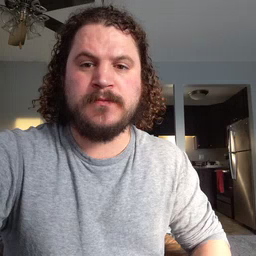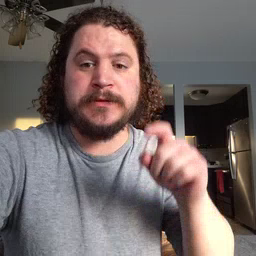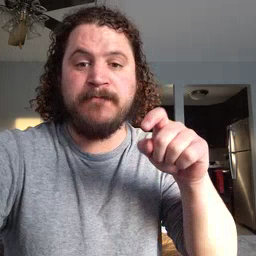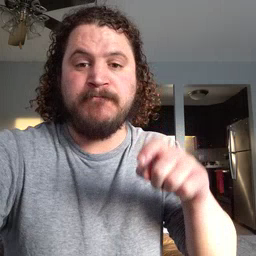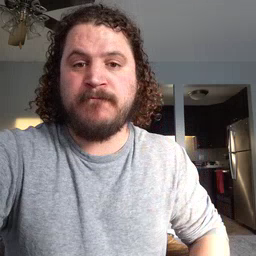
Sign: time